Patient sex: M
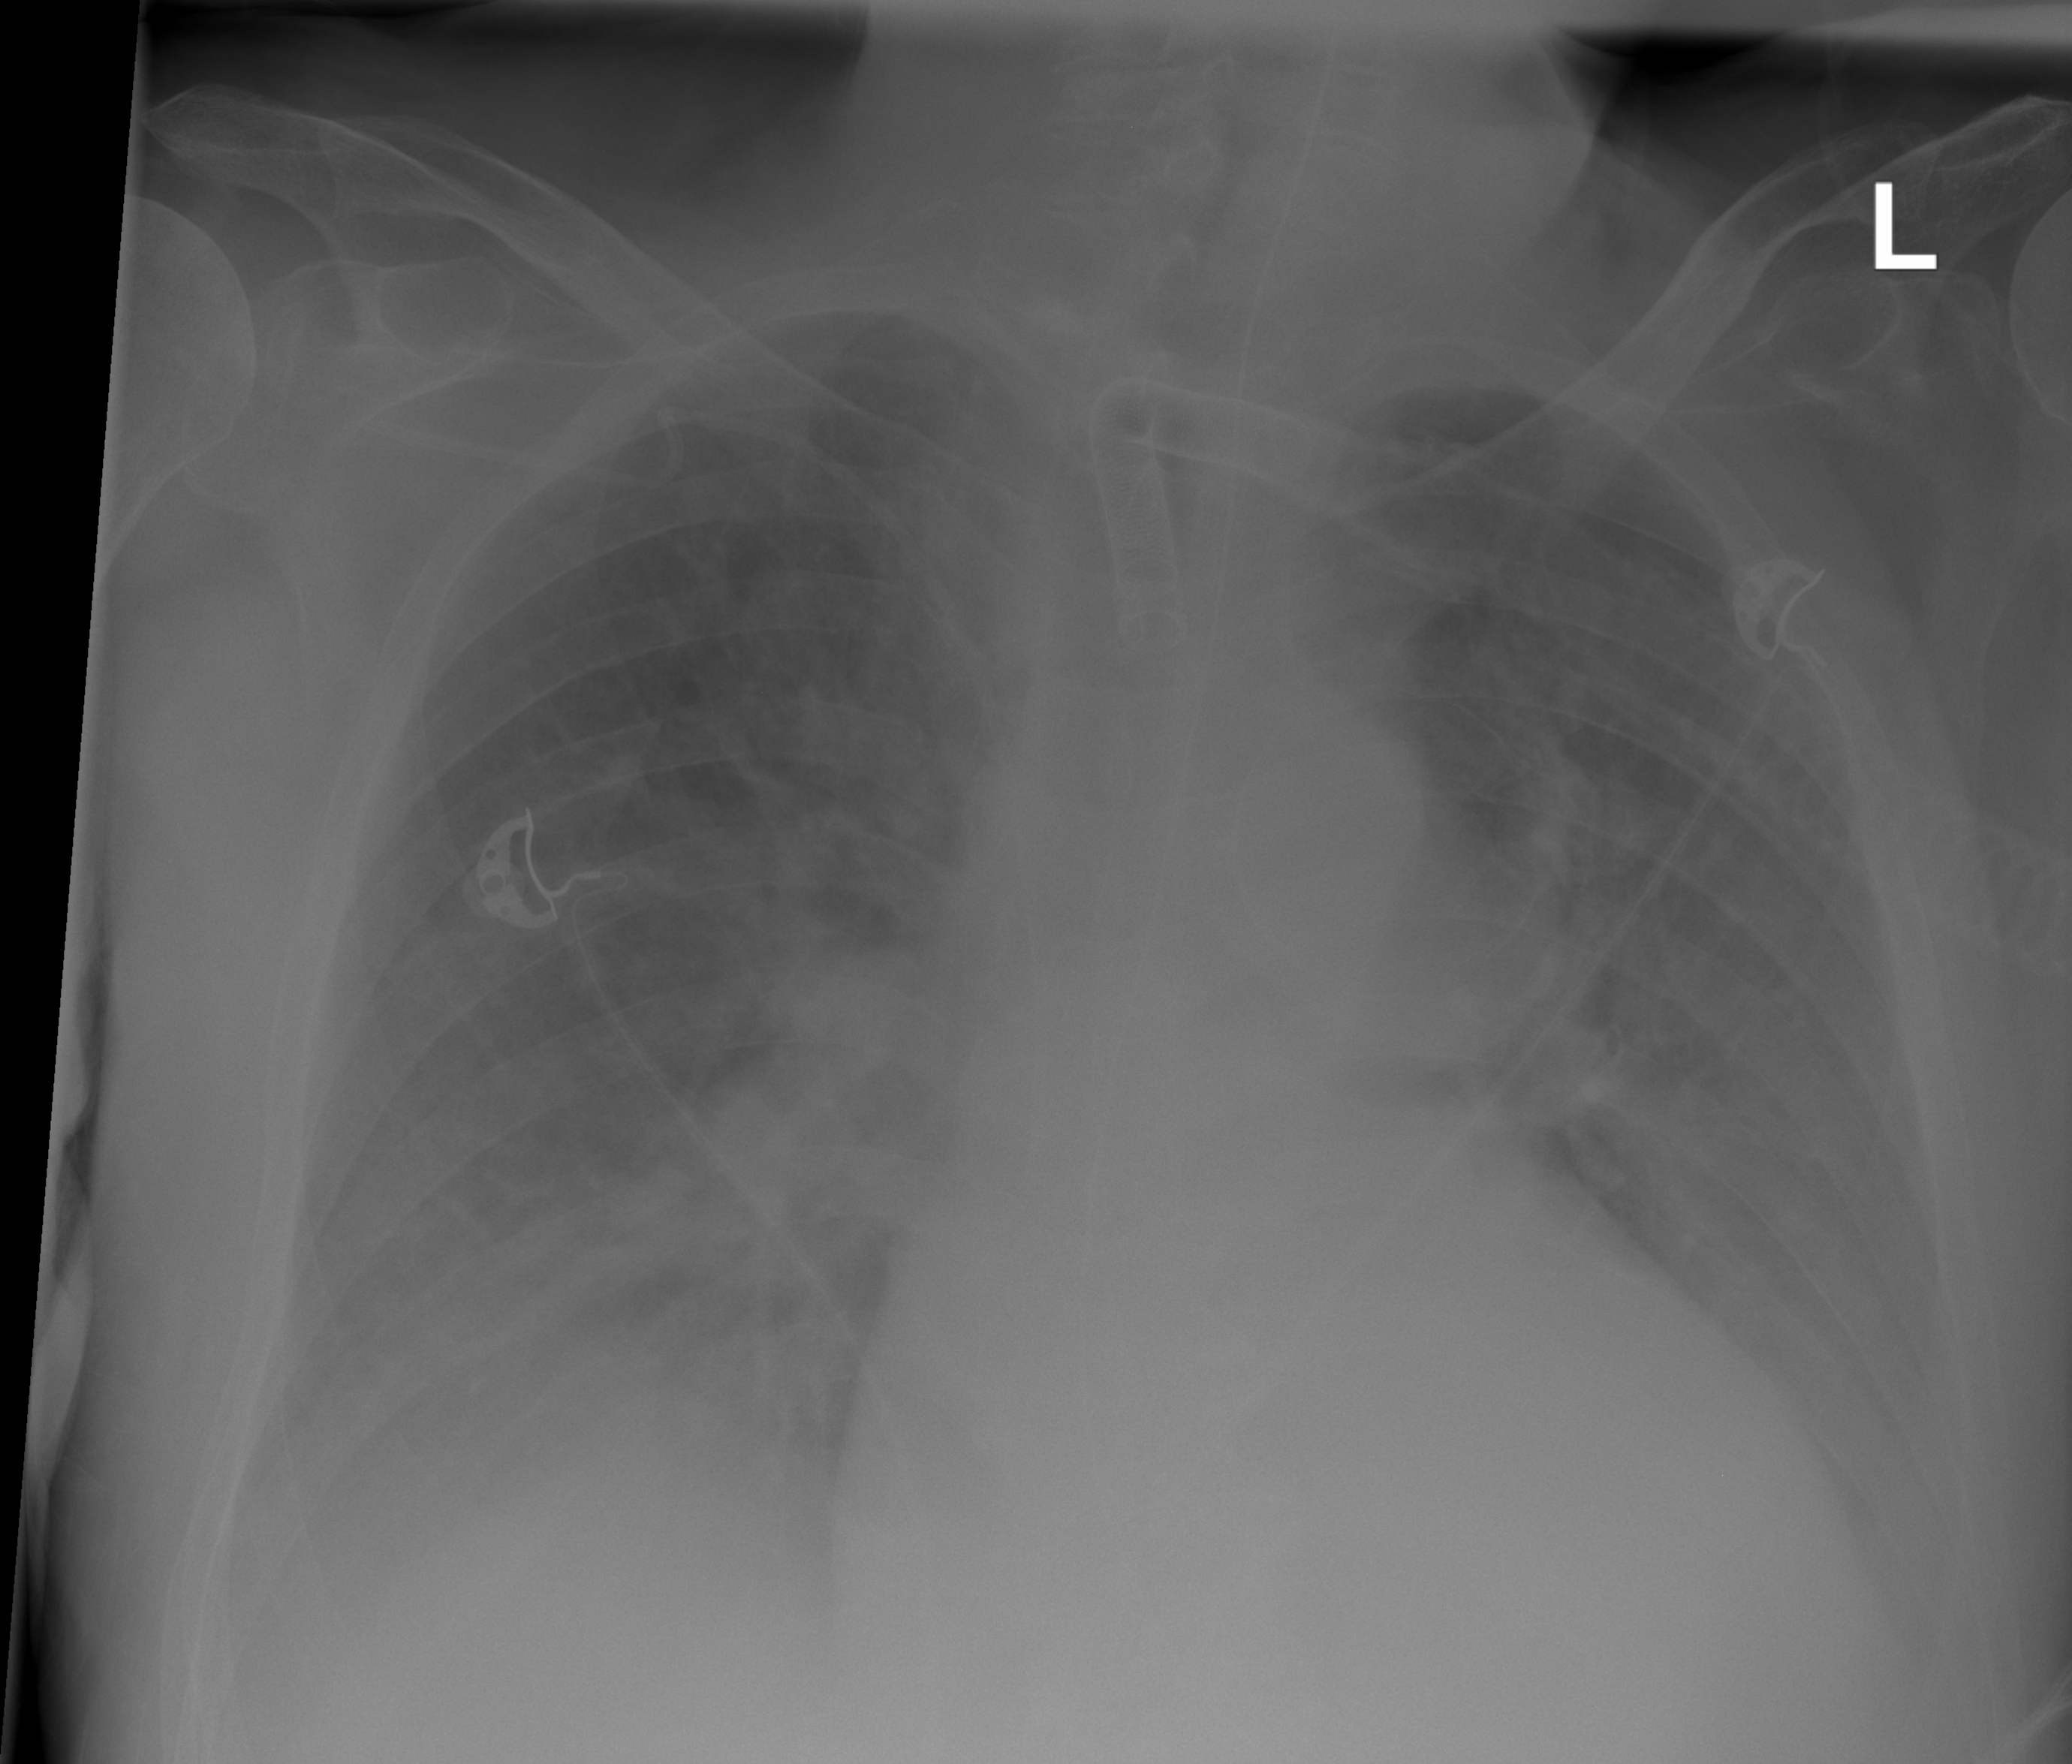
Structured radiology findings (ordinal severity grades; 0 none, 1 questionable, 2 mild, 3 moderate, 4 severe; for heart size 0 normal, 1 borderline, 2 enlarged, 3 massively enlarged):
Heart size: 2
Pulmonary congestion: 2
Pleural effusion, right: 2
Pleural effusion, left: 2
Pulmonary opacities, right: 2
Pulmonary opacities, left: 2
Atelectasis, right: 2
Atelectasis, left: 2